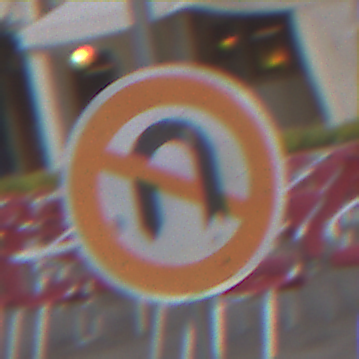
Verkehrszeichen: VerbotWenden
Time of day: SunriseSunset
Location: Outdoor (Urban)
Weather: PartlyCloudy
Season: NotSpecified
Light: Natural